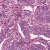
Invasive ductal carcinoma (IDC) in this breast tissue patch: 1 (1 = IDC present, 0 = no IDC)